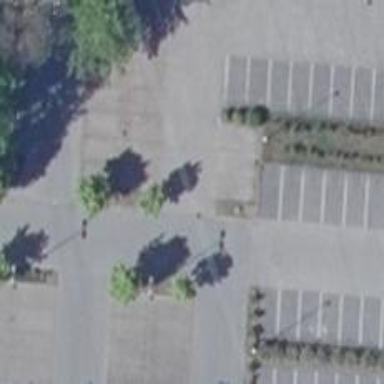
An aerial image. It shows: Asphalt parking aisle road for service vehicles.